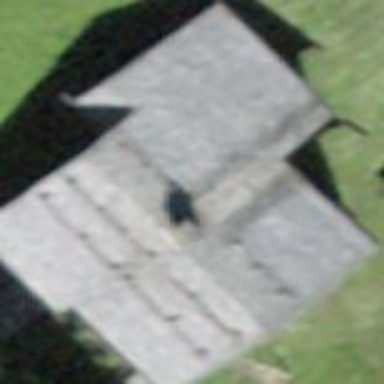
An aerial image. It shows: Building with tiled roof.